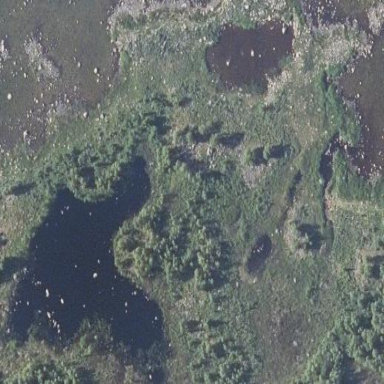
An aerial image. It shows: Wetland area.